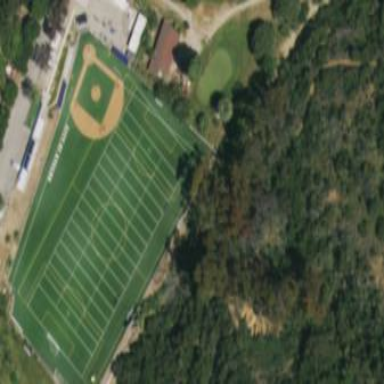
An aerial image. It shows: Grassy pitch designated for soccer and baseball.